Question: I created a little easter egg. When you hover over the 'h1' title, letters are created, and animated letters fall to the bottom of the page. I wanted to create more spacing between the letters as the fall so they aren't all mushed together.
To do that, I did:
'''
myspan.css({
"color" : "Navy",
"position": "absolute",
"margin" : "20px",
"padding" : "20px",
"left": $(this).position().left,
"top": parent.height()
});
'''

'''
$(".title").lettering(); //splits H1 letters into individual spans
$("h1 span").mouseenter(function () {
var colors = ["White"],
rand = Math.floor((Math.random()*colors.length-1)+1),
string = "National Champs!",
letter = string.charAt(index),
myspan = $(document.createElement('span')),
parent = $(this).parent(),
val = $(this);
if (index >= string.length) {
index = 0;
}
else {
index++;
}
myspan.append(letter);
parent.append(myspan);
myspan.css({
"color" : "Navy",
"position": "absolute",
"margin" : "20px",
"padding" : "20px",
"left": $(this).position().left,
"top": parent.height()
});
myspan.animate({"top": $(window).outerHeight()}, 9000, "linear", function() {
$(this).remove();
});
val.css({"color" : colors[rand]});
setTimeout(function() {
val.css({"color" : "black"});
val.css({"font-size" : 35});
//index =0;
},2000);
});
'''
---
EDIT:
I did
'''
myspan.css({
"color" : "Navy",
"position": "absolute",
"letter-spacing" : "2px",
"left": $(this).position().left,
"top": parent.height()
});
'''
This didn't work
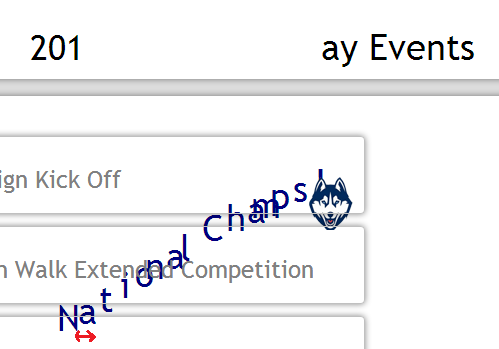
Answer: Using the css atrribute 'letter-spacing' may help
'''
letter-spacing:2px
'''